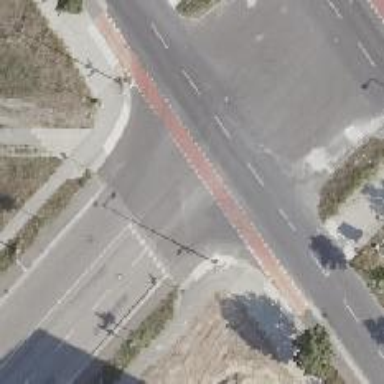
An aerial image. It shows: Tertiary road with asphalt surface and separate track for cyclists. Both sides have separate sidewalks.